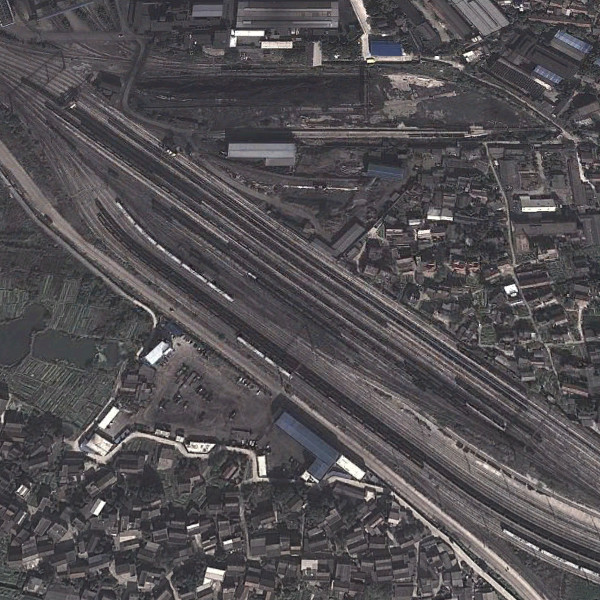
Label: RailwayStation